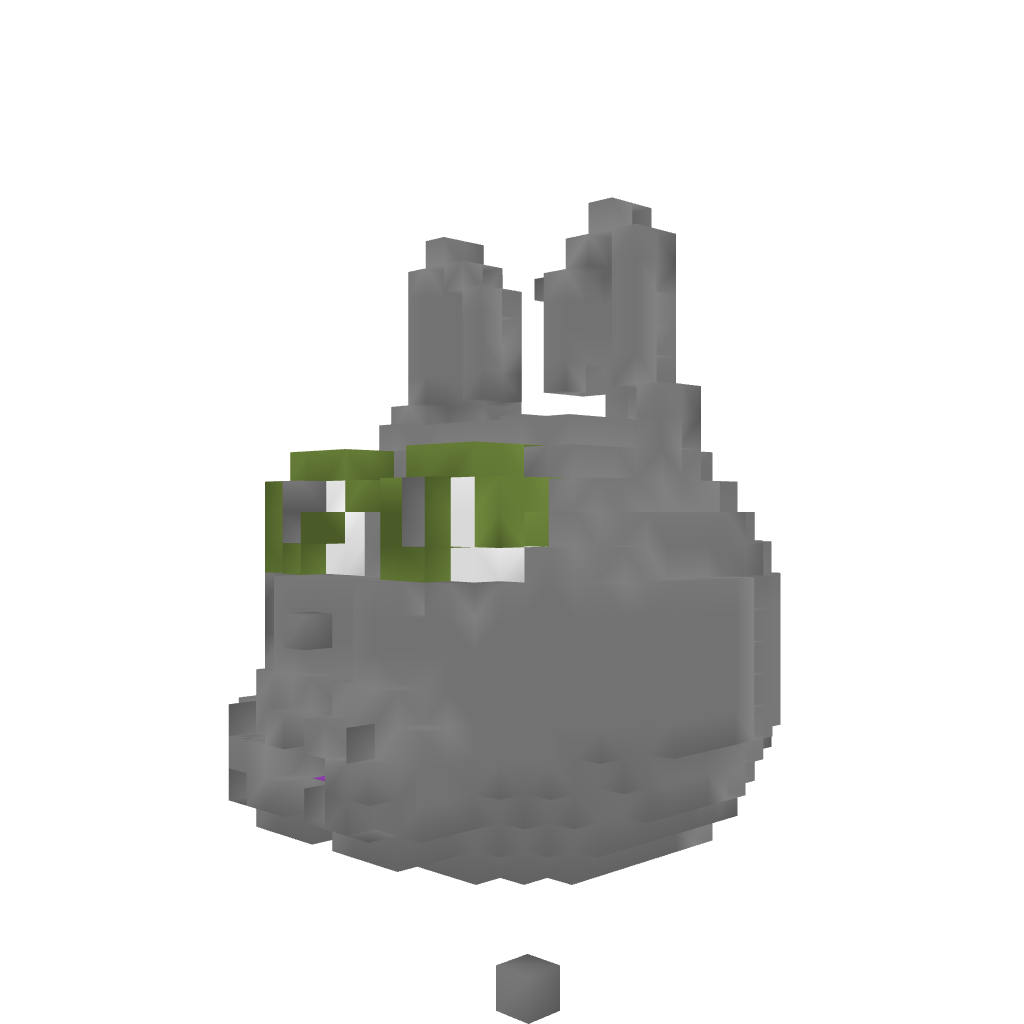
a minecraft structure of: Cat Head - By Cybersneeze high quality